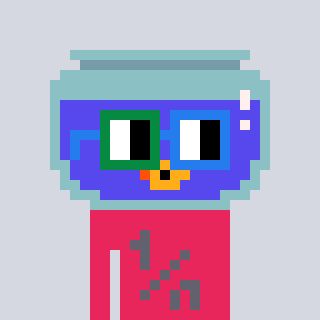
a pixel art character with square green and blue glasses, a goldfish-shaped head and a redpinkish-colored body on a cool background